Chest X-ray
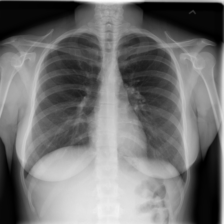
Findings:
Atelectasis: negative
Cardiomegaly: negative
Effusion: negative
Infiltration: negative
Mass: negative
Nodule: negative
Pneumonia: negative
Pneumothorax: negative
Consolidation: negative
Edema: negative
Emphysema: negative
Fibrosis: negative
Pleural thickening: negative
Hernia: negative